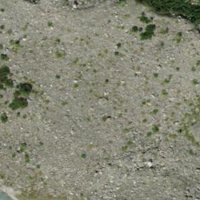
EUNIS habitat code: 48
Species observed at this site:
Manica rubida